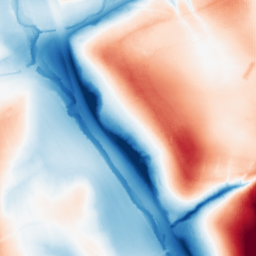
Category: classical
Decomposition family: gaussian_anisotropic
Decomposition parameters: sigma_x: 50
sigma_y: 10
Upsampling method: fft_zeropad
Upsampling parameters: scale: 4
Upsampling scale: 4